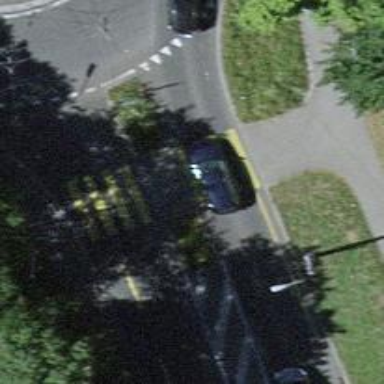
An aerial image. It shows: Footway that serves as traffic island.